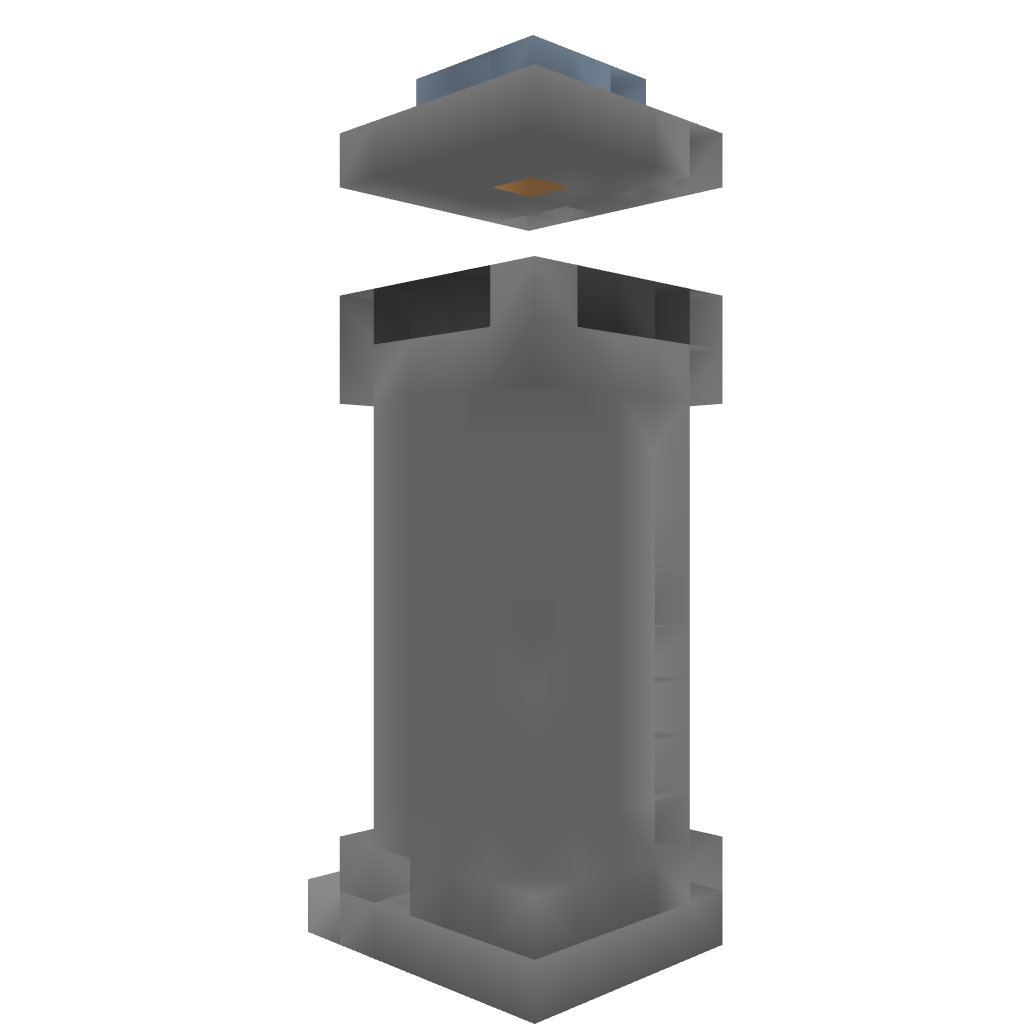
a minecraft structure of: Modern Watch Tower